Question: How can I get my charts to be Bootstrap Responsive?
You can see here, that none of them are resizing properly

I have tried setting the 'width' to 100%, but it does not seem to follow...
'''
<script type="text/javascript">
google.load("visualization", "1", {packages:["corechart"]});google.setOnLoadCallback(drawChart);
var chart, data, options;
function drawChart() {
data = google.visualization.arrayToDataTable([
['Day', 'Views', 'Visits', 'Bounces'],
<?php
foreach($rArr as $key => $value){
echo '["'.$key.'", '.$this->DefaultNumber($value[0]).', '.$this->DefaultNumber($value[1]).', '.$this->DefaultNumber($value[2]).'],';
}
?>
]);
options = {
width: '100%',
height: <?php echo $height; ?>,
title: '<?php echo $this->initialstartdate; ?><?php echo ' - '.$this->initialenddate; ?>',
titleTextStyle: {color: 'black', fontName: 'Calibri',
fontSize: '14'},
colors:['#333','#999', '#ccc'],
backgroundColor: {fill: '#F5F5F5', opacity: 100},
areaOpacity: 0.1,
hAxis: {textPosition: 'in',
showTextEvery: <?php echo $dateGap; ?>,
slantedText: false,
textStyle: {color: 'black', fontName: 'Calibri',
fontSize: '12'}},
vAxis: {textStyle: {color: 'black', fontName: 'Calibri',
fontSize: '12'}},
pointSize: 5,
legend: { position: 'bottom',textStyle: {color: 'black', fontName: 'Calibri',
fontSize: '12'}},
isStacked: false
};
chart = new google.visualization.AreaChart(document.getElementById('<?php echo $divId; ?>'));
chart.draw(data, options);
}
</script>
'''
# Wrapping Code
'''
<div class="well">
<div class="row">
<div class="col-sm-12">
<h4>Visits vs. Views vs. Bounces</h4>
<div id="v-chart"></div>
</div>
</div>
</div>
'''
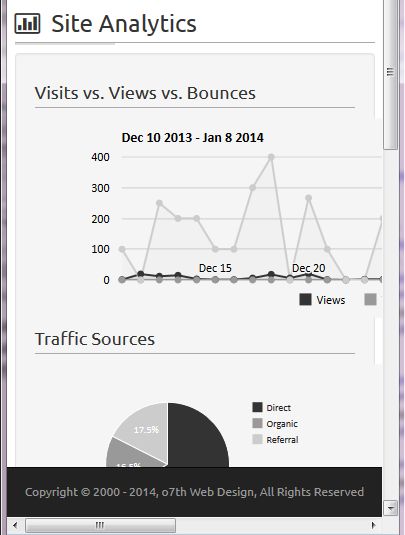
Answer: What you need to do is to redraw the Google visualization. Add the following line at the end of your 'drawChart' function.
'''
window.onresize = function(){chart.draw(data, options);};
'''
I also don't use the 'width' and 'height' attributes when drawing the charts. I just omit them and the charts will be scaled to fit into your target div, so you just need to scale the div correctly using css. You still need to redraw if the div changes size though.
<URL>. Try to open this and resize the window. The chart should redraw and update it's size to cover all window.